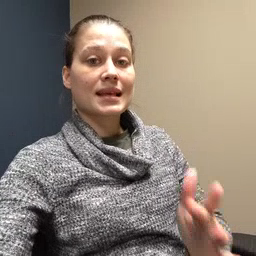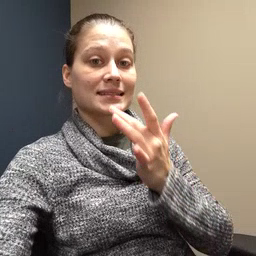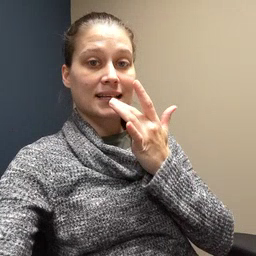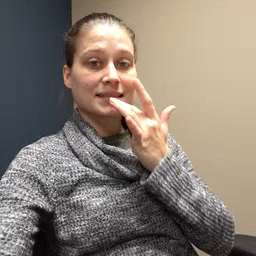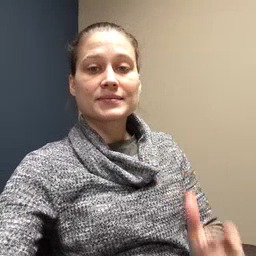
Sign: taste